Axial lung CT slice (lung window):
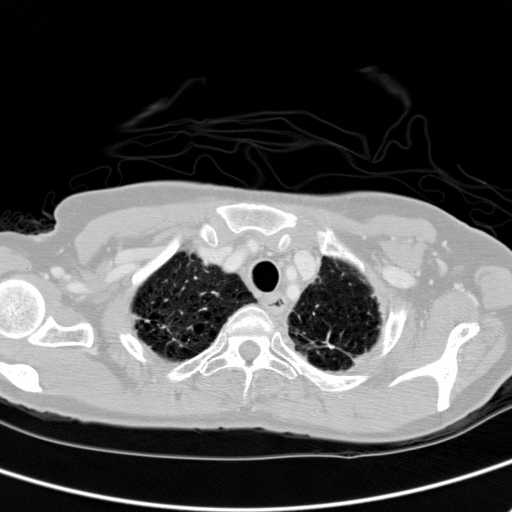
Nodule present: no